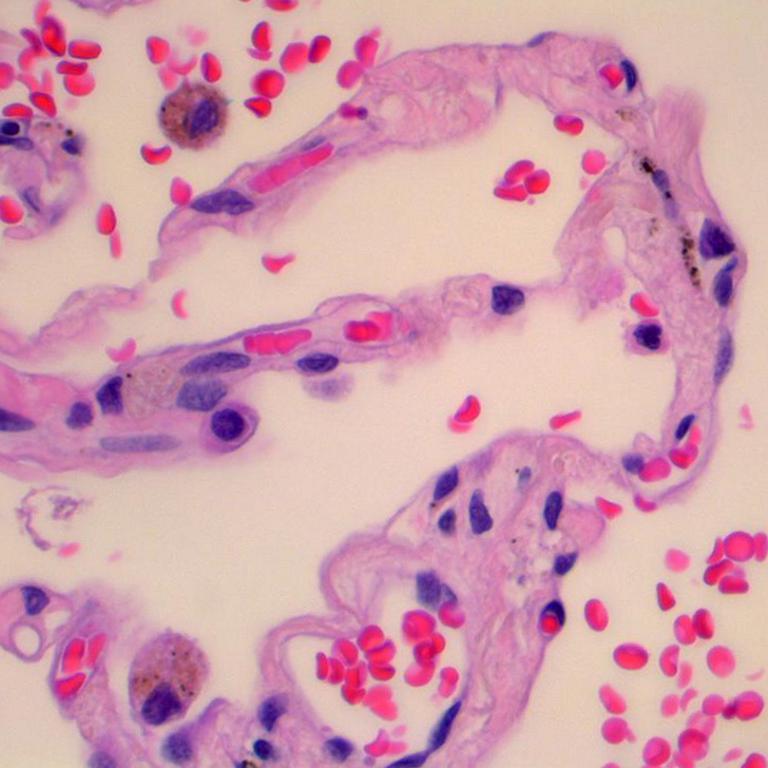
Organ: lung
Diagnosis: benign